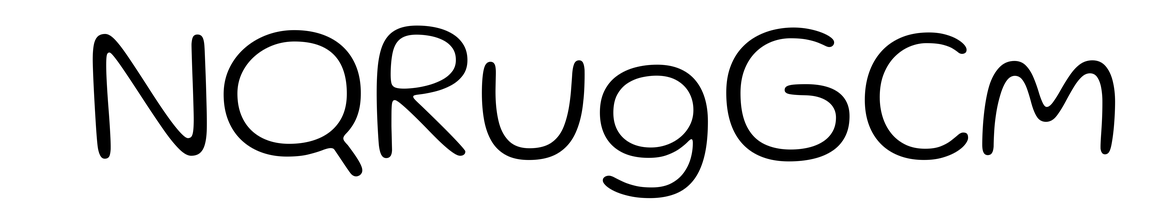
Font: Gluten_ExtraLight